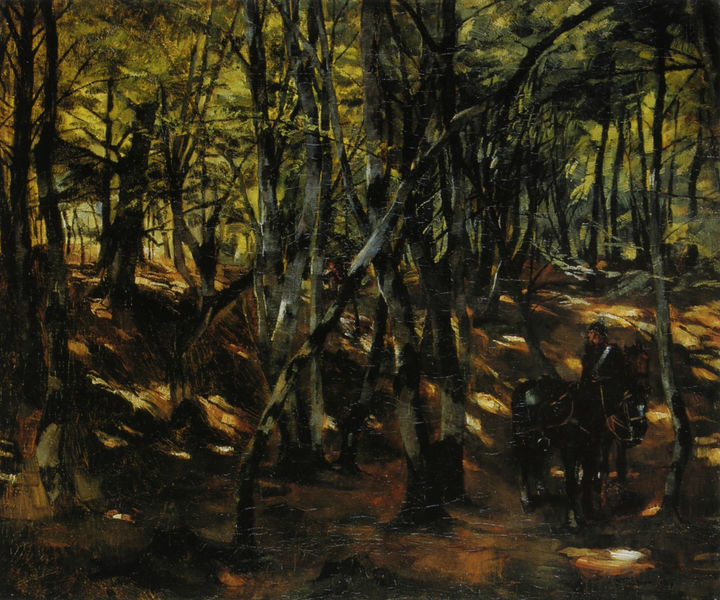
Titel: Waldinneres mit Reiterpatrouille
Künstler: Heinrich Wilhelm Trübner
Standort: Kassel
Institution: Staatliche Museen
Schlagwörter: baum, blätter, dunkel, gemälde, laub, mann, schatten, wasser, weiß, baumstämme, bäume, gelb, grün, impressionismus, landschaft, menschen, ocker, see, teich, äste, abend, braun, bunt, grau, holz, hut, licht, orange, schwarz, rot, tier, weg, wiese, expressionismus, bart, mensch, schauen, ast, baumstamm, birke, birken, erde, hügel, stamm, zweige, sonne, boden, blatt, krone, wald, esel, pferd, pferde, reiter, weiher, deutschland, rappe, ritt, sattel, schärpe, zaumzeug, sommer, düster, ansicht, abends, gepäck, mittag, sonnenlicht, hellgrün, landschaftsmalerei, idylle, stämme, deutsch, stimmung, baumkronen, geheimnisvoll, senke, lichtung, gebogen, uniform, soldat, wei0, wilhelminisch, helm, sumpf, hallo, sonnig, unterholz, tümpel, birkenwald, einstrahlung, figurngruppe, geäst, gruselig, laubwald, laubwerk, lichtflecken, lichtspiel, mystisch, pfer, reise, schaurig, sonnenflecken, waldboden, wanderer, nüstern, rinde, blattwerk, atmosphäre, licht und schatten, schattig, reflex, waldweg, lichtführung, farbkontrast, pickelhaube, atur, farbgebung, 19. jahrhundert, tpmpel, npstern, föhlich, weißsoldat, blub